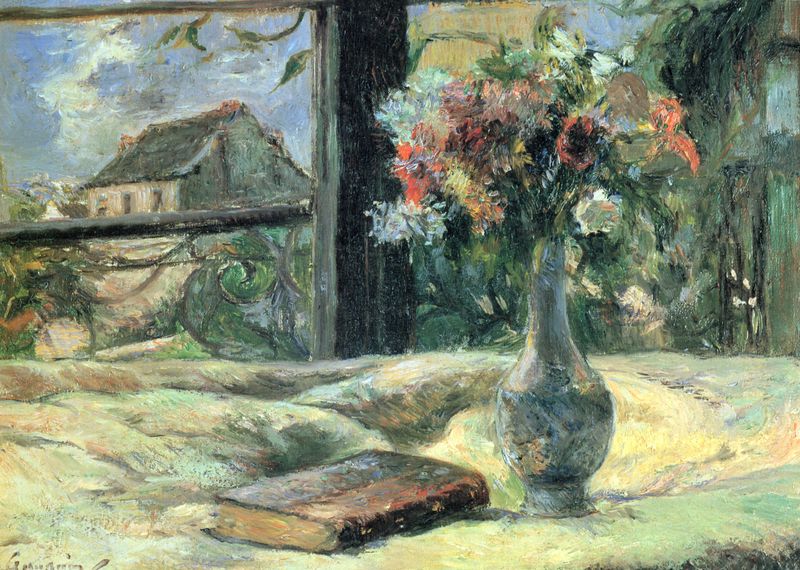
Titel: Blumenvase am Fenster
Künstler: Paul Gauguin
Standort: Rennes
Institution: Musée des Beaux-Arts
Schlagwörter: baum, blau, blätter, dunkel, gemälde, himmel, schatten, weiß, wolken, gelb, grün, impressionismus, landschaft, ocker, stadt, blume, blumen, braun, bunt, fenster, glas, grau, hell, hintergrund, holz, licht, orange, pastell, raum, schwarz, stroh, terasse, tisch, tür, zimmer, ausblick, blick, blüte, blüten, dach, gebäude, haus, park, rosen, rot, tuch, wolke, zaun, beige, expressionismus, flächig, malerei, muster, wand, bibel, falten, rahmen, sockel, stein, innenraum, signatur, tischdecke, tischtuch, öl, ast, ebene, häuser, natur, brüstung, gitter, pastos, sonne, boden, stoff, stoffe, decke, innen, blatt, girlande, pflanze, pflanzen, rosa, schön, rund, schornstein, garten, keramik, ranken, stilleben, stillleben, vase, hellblau, aussicht, balkon, schrift, sommer, wellen, papier, blumenvase, abstrakt, farben, fläche, leer, sonnenlicht, dorf, eben, farbe, lila, tag, moment, ölgemälde, querformat, kissen, duktus, dunkelblau, falte, draussen, impressionistisch, schmal, verzierung, bett, strauss, geländer, stil, ölfarbe, ölfarben, tor, blumenstrauss, bouquet, impression, stiel, nature morte, stiele, eisen, schmiedeeisen, außen, gefäß, lichtstrahl, buch, porzellan, fensterrahmen, tageslicht, mohn, stengel, geschirr, seite, flora, tischplatte, ranke, buchdeckel, einband, umschlag, schein, schnörkel, bankett, ledereinband, seiten, verschwommen, efeu, anwesen, leder, fensterbank, sonnenschein, gebunden, bauernhaus, ballustrade, blumenstilleben, lilien, aufnahme, porcellan, ros, bauchig, feldblumen, ebenen, gemütlich, bet, glass, farbpalette, sprosse, matraze, czesanne, straß, monichrom, tischdekce, bouquett, häuserdach, vasae, maltechnik, matrze, gel#änder, fensterpinselstrich, gitter#aussicht